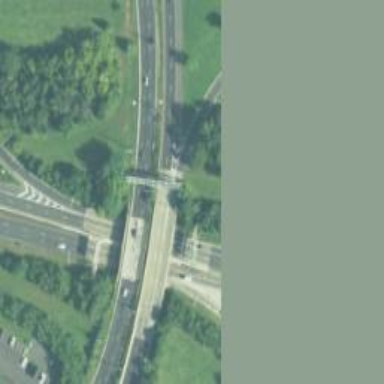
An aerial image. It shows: Trunk highway with bridge.